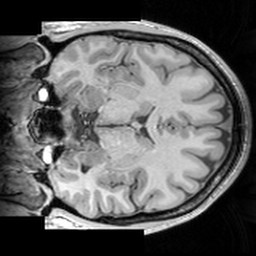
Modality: T1w
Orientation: coronal
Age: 21
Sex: female
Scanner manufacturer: siemens
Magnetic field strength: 3 T
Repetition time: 1.63 s
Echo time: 0.00311 s